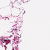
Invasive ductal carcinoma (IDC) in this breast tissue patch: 0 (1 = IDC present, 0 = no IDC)